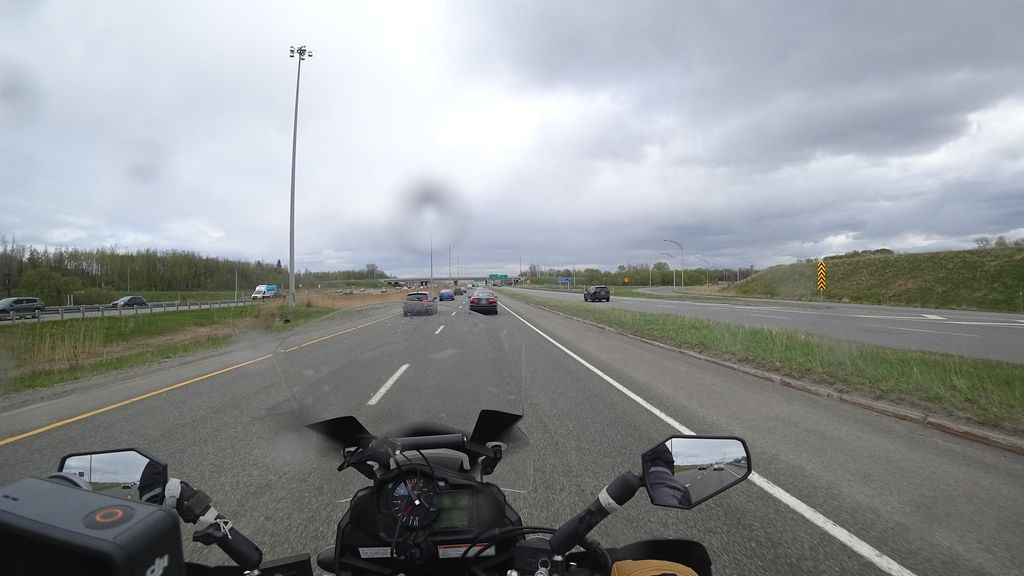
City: quebec_city